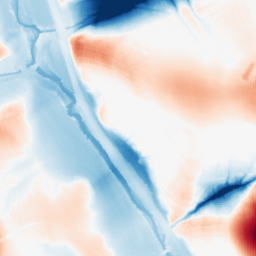
Category: morphological
Decomposition family: tophat_combined
Decomposition parameters: size: 50
Upsampling method: fft_zeropad
Upsampling parameters: scale: 4
Upsampling scale: 4